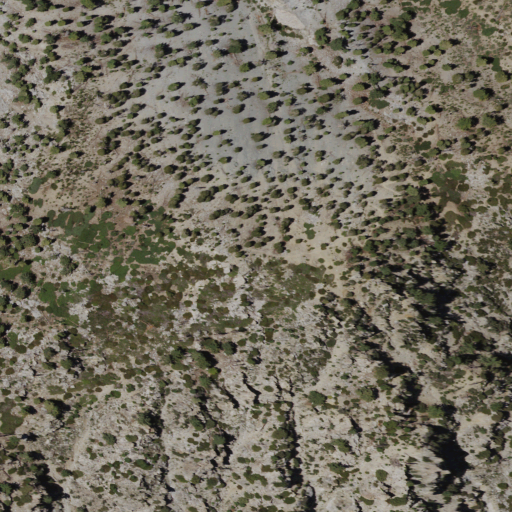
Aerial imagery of mountain in California named Ontario Peak containing shrub and evergreen forest